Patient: sex M, age 42
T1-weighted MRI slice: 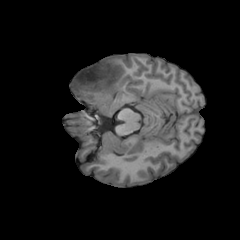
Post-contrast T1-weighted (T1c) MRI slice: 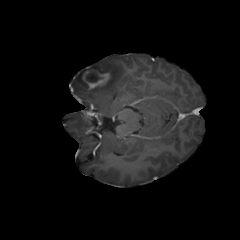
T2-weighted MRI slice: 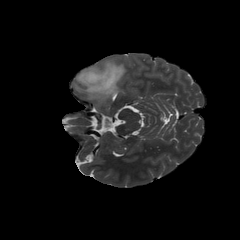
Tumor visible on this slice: yes
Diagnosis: Astrocytoma, IDH-mutant
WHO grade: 4